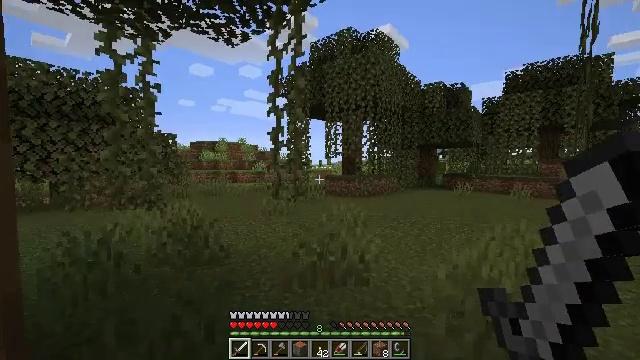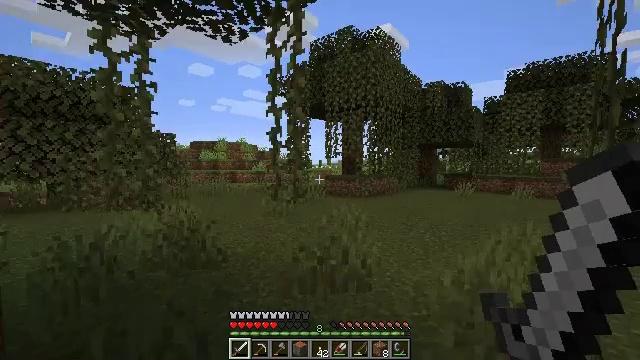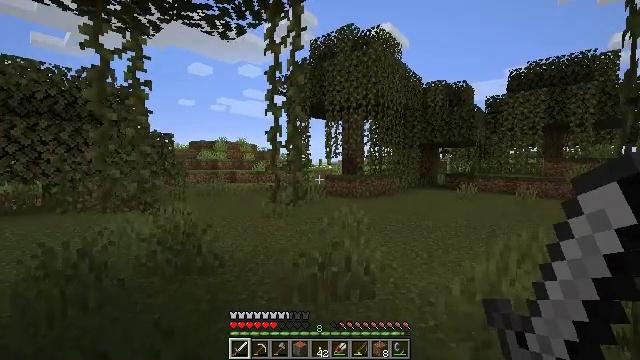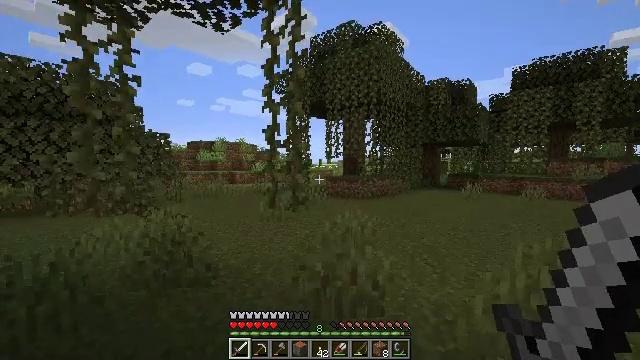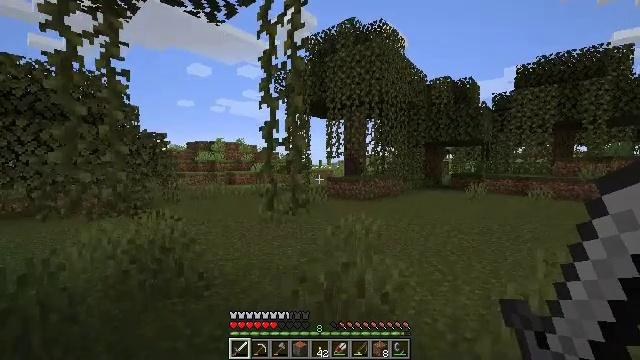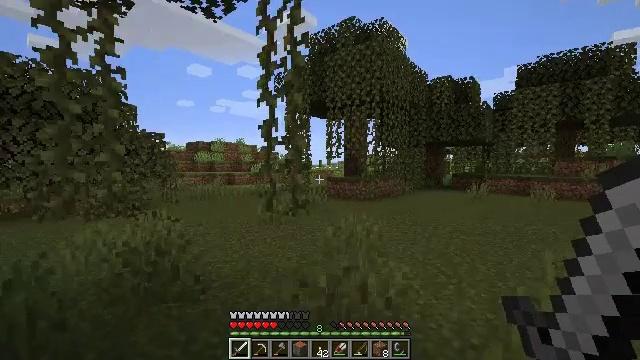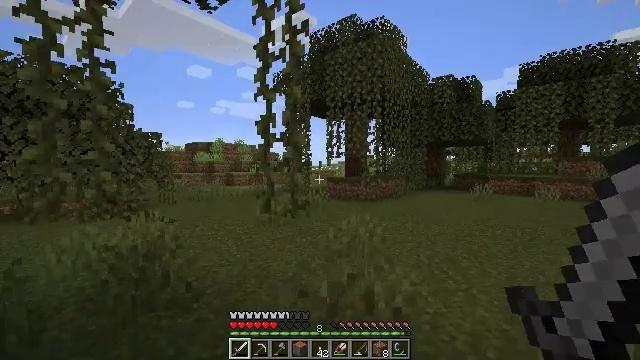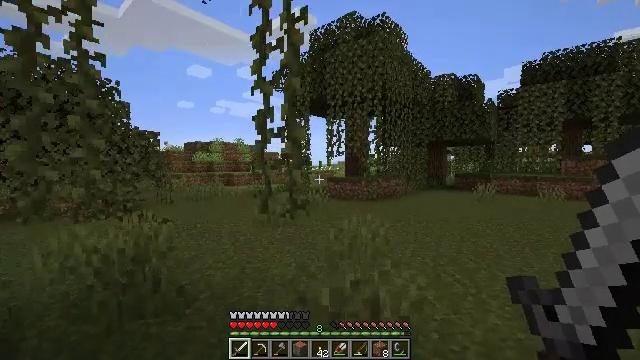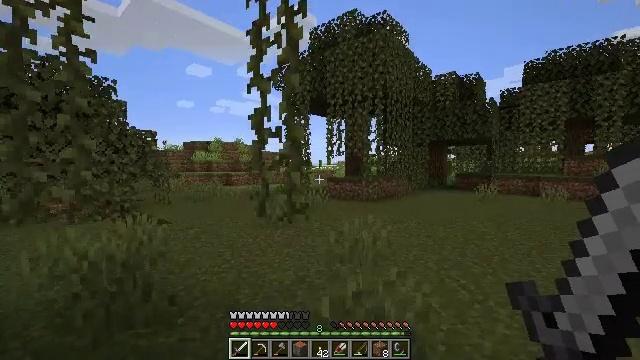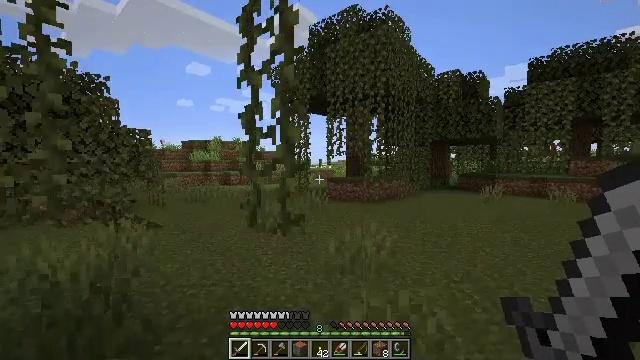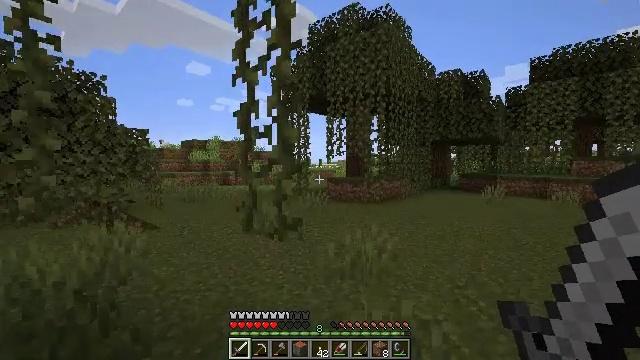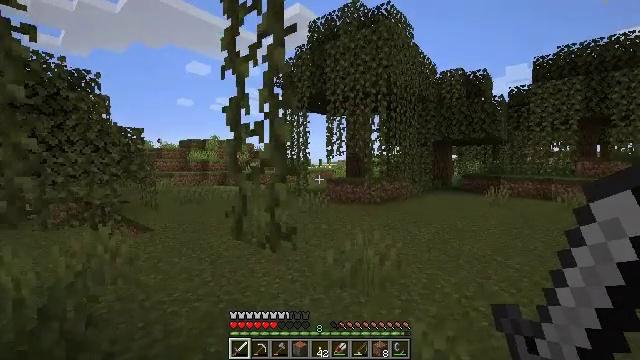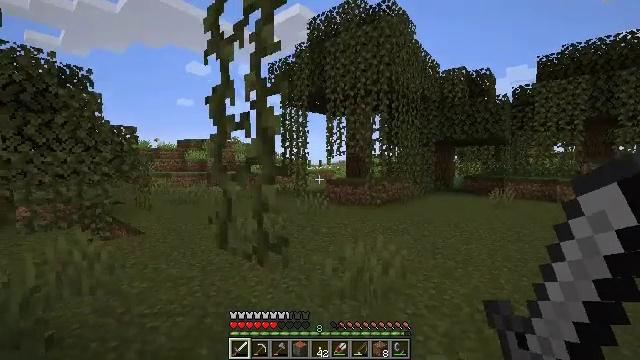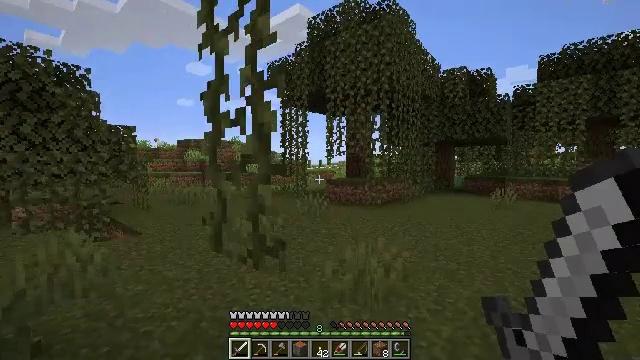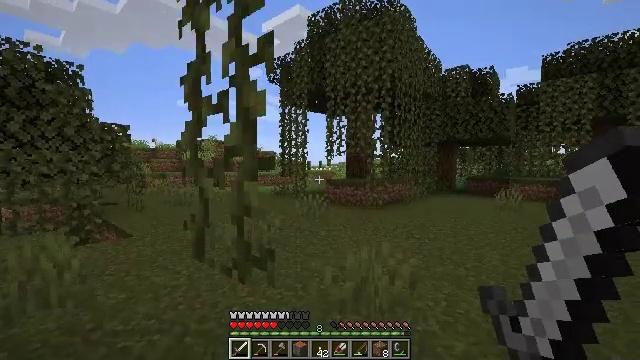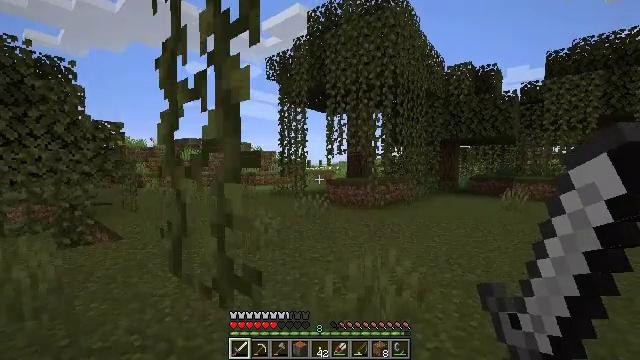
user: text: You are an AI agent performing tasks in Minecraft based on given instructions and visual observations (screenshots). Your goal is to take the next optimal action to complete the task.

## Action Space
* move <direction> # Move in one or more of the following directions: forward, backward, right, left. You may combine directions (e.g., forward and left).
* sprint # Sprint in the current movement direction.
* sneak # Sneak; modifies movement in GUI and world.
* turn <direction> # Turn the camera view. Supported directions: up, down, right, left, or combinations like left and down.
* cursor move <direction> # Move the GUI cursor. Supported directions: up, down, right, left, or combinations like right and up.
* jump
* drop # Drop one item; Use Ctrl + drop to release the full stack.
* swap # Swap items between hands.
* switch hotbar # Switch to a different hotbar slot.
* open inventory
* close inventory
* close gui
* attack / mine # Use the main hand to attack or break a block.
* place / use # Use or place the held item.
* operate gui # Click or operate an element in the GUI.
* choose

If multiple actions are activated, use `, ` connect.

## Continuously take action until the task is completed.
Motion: motion action
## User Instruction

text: Trim the tree by mining oak leaves.
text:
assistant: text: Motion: move forward
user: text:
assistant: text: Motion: move forward
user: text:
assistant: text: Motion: move forward
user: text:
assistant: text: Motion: move forward
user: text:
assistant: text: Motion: move forward
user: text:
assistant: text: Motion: move forward
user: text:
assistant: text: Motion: move forward
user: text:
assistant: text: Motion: move forward
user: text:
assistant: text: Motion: move forward
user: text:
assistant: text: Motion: move forward
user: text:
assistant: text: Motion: move forward
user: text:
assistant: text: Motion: move forward
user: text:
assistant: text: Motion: move forward
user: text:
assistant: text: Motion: move forward
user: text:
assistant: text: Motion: move forward
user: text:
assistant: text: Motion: move forward
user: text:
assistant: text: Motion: move forward
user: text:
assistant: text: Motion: move forward
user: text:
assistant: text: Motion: move forward
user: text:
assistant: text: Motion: move forward
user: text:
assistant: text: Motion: move forward
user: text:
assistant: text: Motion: move forward
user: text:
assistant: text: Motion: move forward
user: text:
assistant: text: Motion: move forward
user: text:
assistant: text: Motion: move forward
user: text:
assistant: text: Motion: move forward
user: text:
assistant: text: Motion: move forward
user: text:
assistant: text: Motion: move forward
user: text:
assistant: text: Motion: move forward
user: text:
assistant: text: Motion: move forward